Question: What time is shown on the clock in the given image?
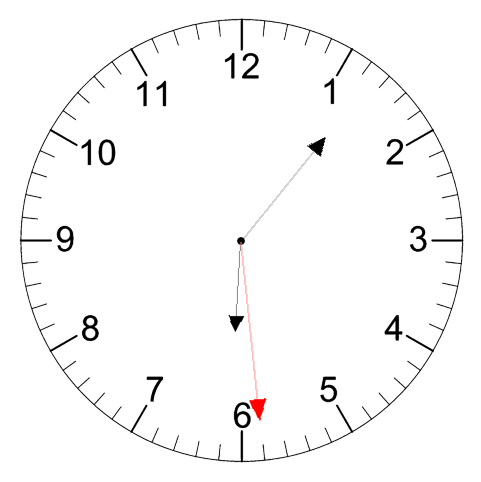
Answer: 06:06:29